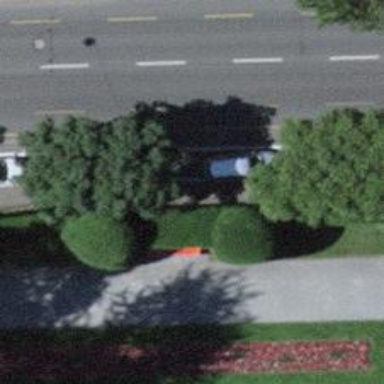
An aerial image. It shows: Red bench.